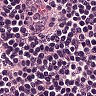
Metastatic tissue present: no